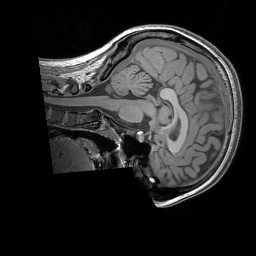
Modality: T1w
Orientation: sagittal
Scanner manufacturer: siemens
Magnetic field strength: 3 T
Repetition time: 1.83 s
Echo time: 0.00303 s